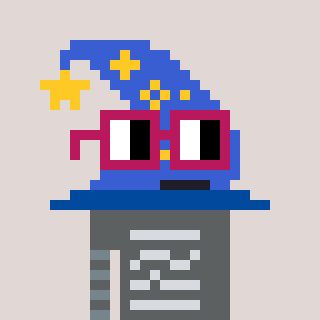
a pixel art character with square dark red glasses, a wizard hat-shaped head and a green-colored body on a warm background